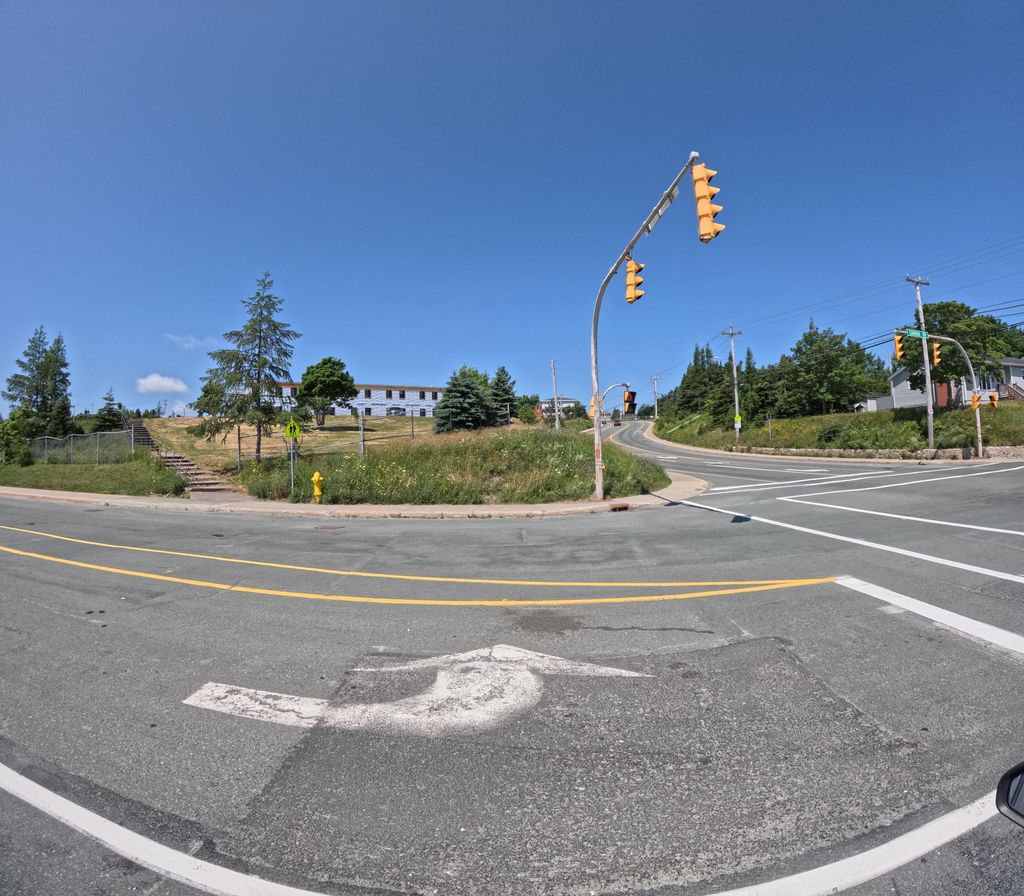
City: st_johns